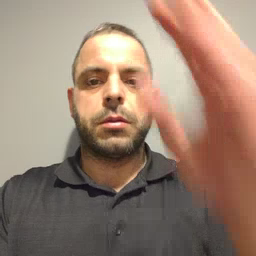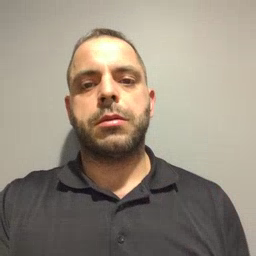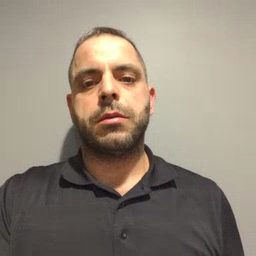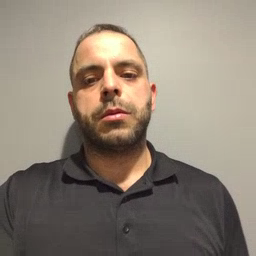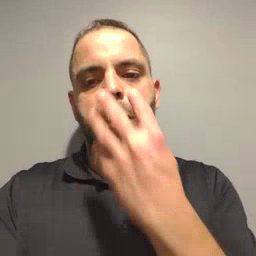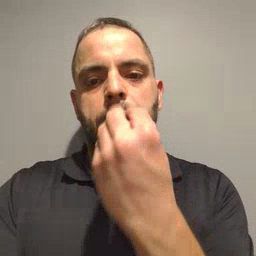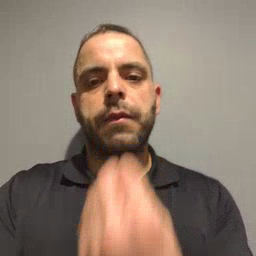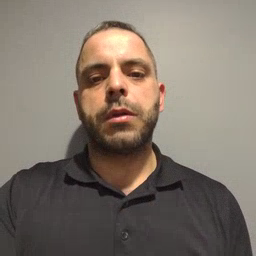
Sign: wolf